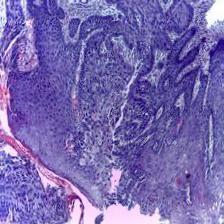
Diagnosis: OSCC